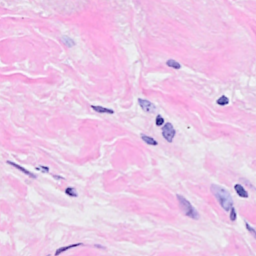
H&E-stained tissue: Breast